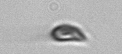
Label: Cryptophyta